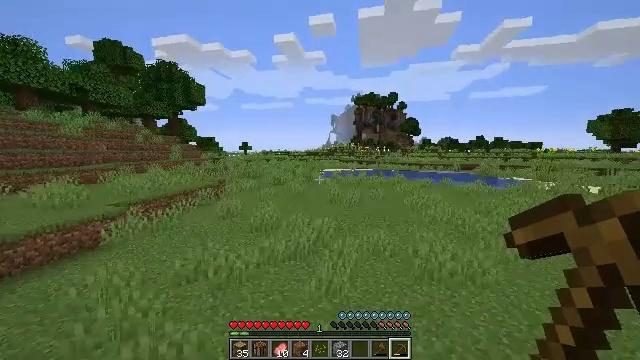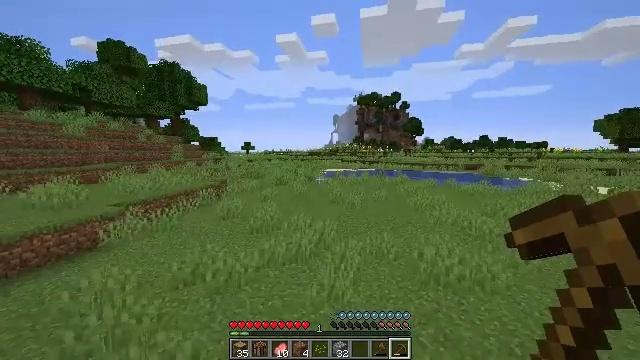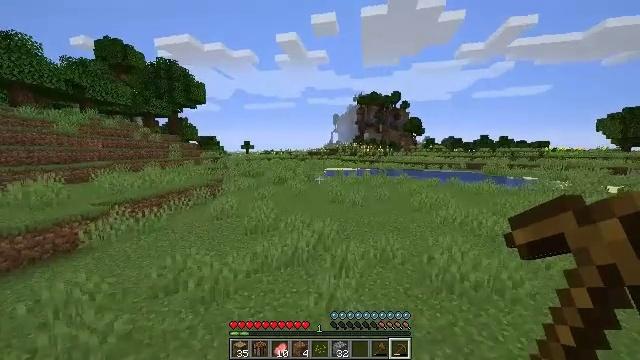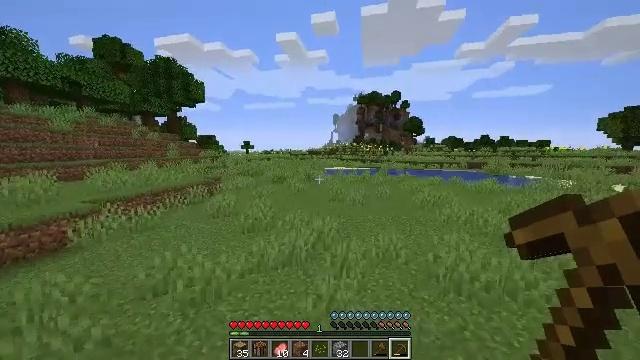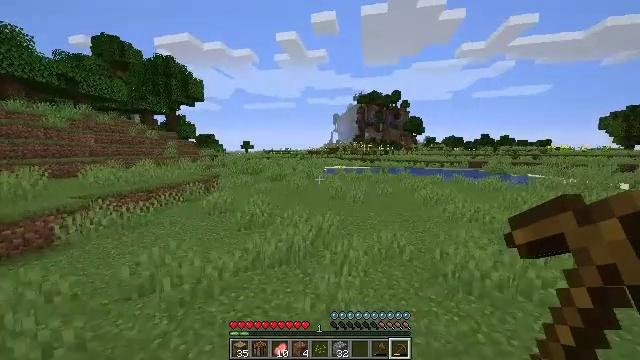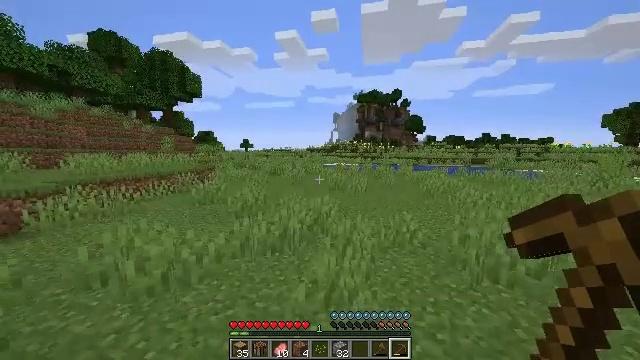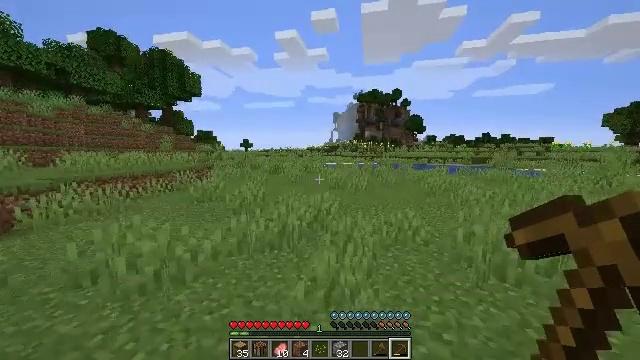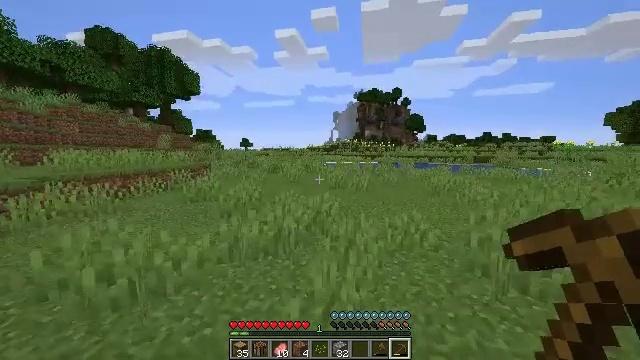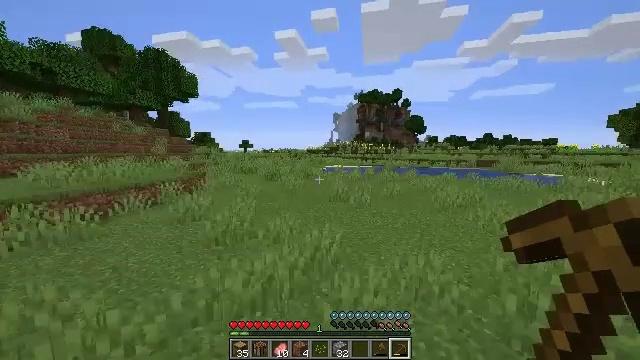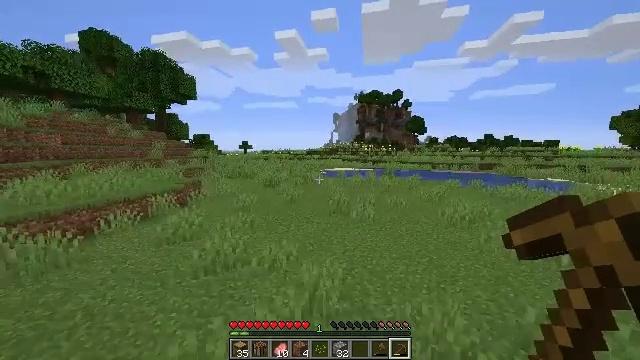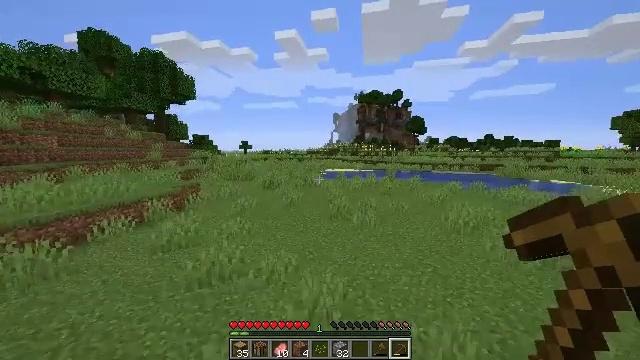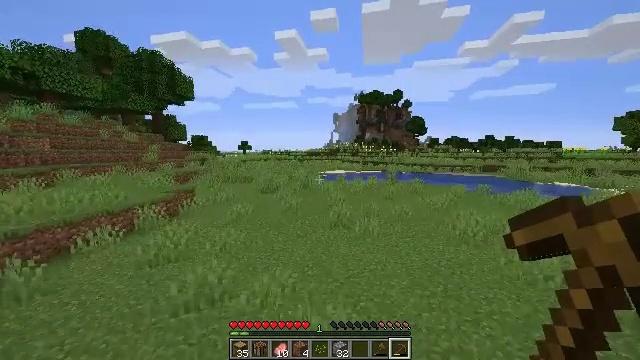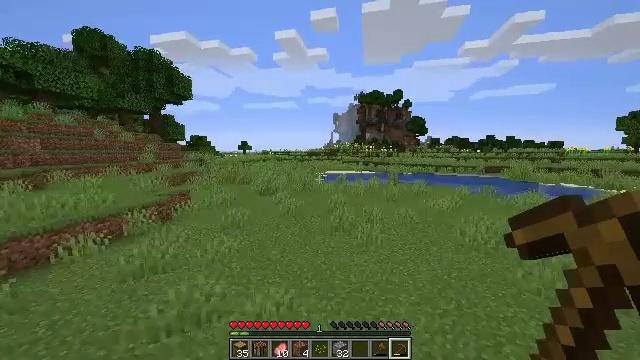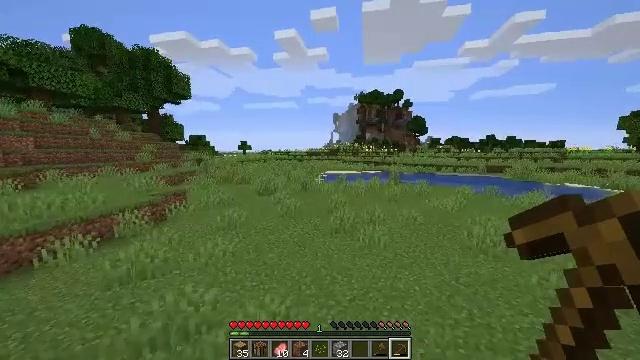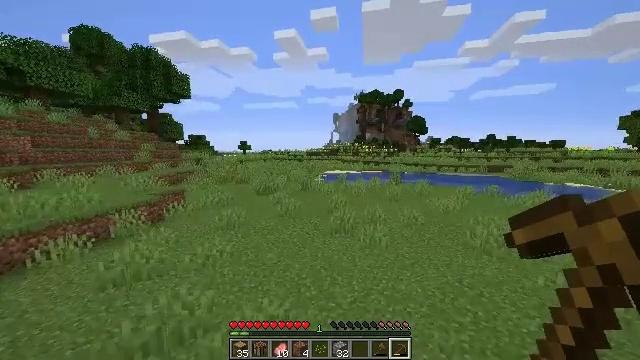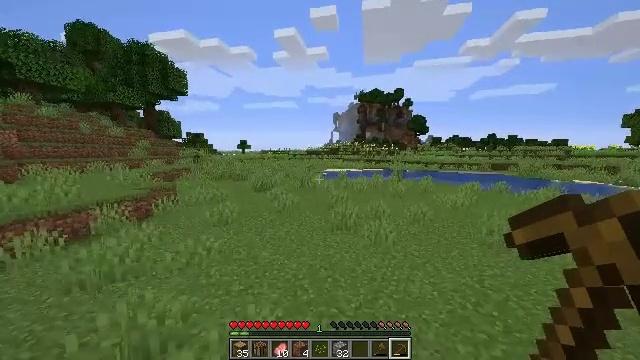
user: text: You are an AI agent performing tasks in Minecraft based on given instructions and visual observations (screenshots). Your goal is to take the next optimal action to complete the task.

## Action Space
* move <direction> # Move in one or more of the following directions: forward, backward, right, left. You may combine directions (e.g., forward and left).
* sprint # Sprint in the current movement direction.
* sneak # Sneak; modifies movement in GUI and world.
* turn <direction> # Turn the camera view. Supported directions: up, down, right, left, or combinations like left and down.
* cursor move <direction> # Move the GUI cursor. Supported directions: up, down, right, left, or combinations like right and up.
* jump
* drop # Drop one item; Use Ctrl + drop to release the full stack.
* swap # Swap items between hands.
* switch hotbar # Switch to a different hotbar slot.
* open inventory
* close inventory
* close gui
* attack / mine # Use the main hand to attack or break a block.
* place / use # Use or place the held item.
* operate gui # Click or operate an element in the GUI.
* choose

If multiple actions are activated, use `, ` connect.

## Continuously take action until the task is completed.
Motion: motion action
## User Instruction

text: Hunt animals.
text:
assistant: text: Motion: move forward, jump
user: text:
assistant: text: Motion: move forward, jump
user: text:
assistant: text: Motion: move forward, jump
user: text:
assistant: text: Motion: move forward, jump
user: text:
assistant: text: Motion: move forward, jump
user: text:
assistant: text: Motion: move forward, jump
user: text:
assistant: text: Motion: move forward, jump
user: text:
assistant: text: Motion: move forward, jump
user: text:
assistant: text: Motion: move forward, jump
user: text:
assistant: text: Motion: move forward, jump
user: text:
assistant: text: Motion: move forward, jump
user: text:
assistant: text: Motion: move forward, jump
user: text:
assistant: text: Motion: move forward, jump
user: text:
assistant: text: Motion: move forward, jump
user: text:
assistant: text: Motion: move forward, jump
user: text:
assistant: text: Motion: move forward, jump
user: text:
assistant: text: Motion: move forward, jump
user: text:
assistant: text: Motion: move forward, jump
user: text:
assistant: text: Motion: move forward, jump
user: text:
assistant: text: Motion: move forward, jump
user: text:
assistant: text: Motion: move forward, jump
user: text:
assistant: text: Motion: move forward, jump
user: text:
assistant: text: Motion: move forward, jump
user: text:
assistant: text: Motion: move forward, jump
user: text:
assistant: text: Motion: move forward, jump
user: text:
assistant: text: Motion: move forward, jump
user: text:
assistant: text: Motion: move forward, jump
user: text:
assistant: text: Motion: move forward, jump
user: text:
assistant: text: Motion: move forward, jump
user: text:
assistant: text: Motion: move forward, jump